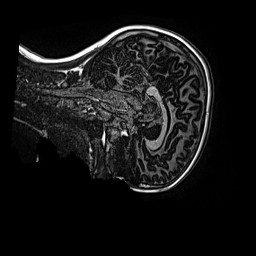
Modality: MP2RAGE
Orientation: sagittal
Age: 11
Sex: female
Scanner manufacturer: siemens
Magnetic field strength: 3 T
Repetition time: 4 s
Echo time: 0.00299 s